Question: I have some problem when I check the function validation, I need when checking all the cassis is true hide the parent div * errors message *

'''
var error_pass = false;
$('#pass').focusout(function(){
check_pass();
error_pass = false;
if(error_pass !== true){
console.log('its showing!');
}else{
$('.test').fadeOut('522');
}
});
function check_pass() {
var fpass= $('#pass').val();
switch(error_pass = true){
case(fpass.length < 6 ? $('#pass-error-message3').css('color','red'):$('#pass-error-message3').css('color','green') ):
$('#pass-error-message3').show();
case(fpass.search(/(?=.[a-z])(?=.*[A-Z])/) == -1 ? $('#pass-error-message4').css('color','red') : $('#pass-error-message4').css('color','green')):
$('#pass-error-message4').show();
case(fpass.search(/\d/) == -1 ? $('#pass-error-message2').css('color','red'):$('#pass-error-message2').css('color','green')):
$('#pass-error-message2').show();
default:break;
}
}
'''
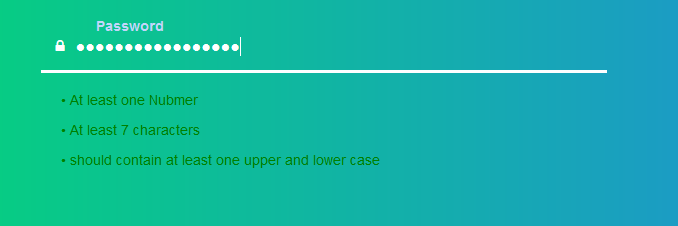
Answer: Use if else statements like this
'''
function validation() {
var error = false;
if (fpass.length < 6) {
error = true;
$('#pass-error-message3').css('color', 'red').show();
} else {
$('#pass-error-message3').css('color', 'green');
}
if (fpass.search(/(?=.[a-z])(?=.*[A-Z])/) == -1) {
error = true;
$('#pass-error-message4').css('color', 'red').show();
} else {
$('#pass-error-message4').css('color', 'green')
}
if(fpass.search(/\d/) == -1){
error = true;
$('#pass-error-message2').css('color','red').show();
}else{
$('#pass-error-message2').css('color','green');
}
if(error === false){
hideParentDiv(); // Here hide the div
}
}
'''
Much cleaner approach